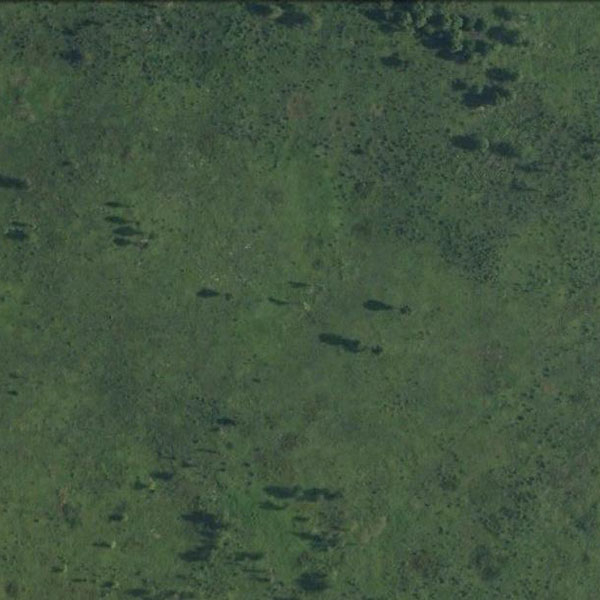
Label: Meadow